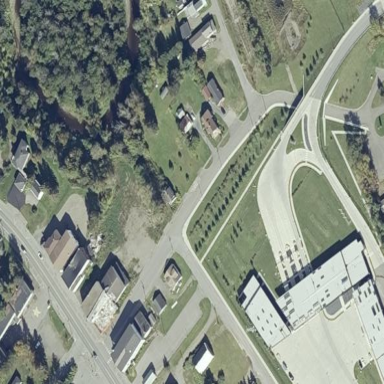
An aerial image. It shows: Customs building.